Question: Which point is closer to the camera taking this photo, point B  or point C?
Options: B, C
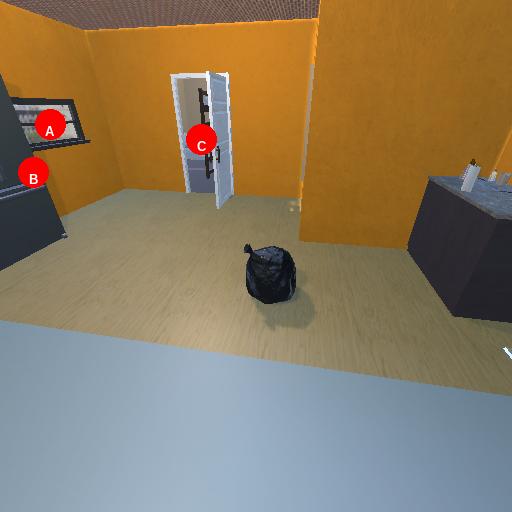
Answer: B